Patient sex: M
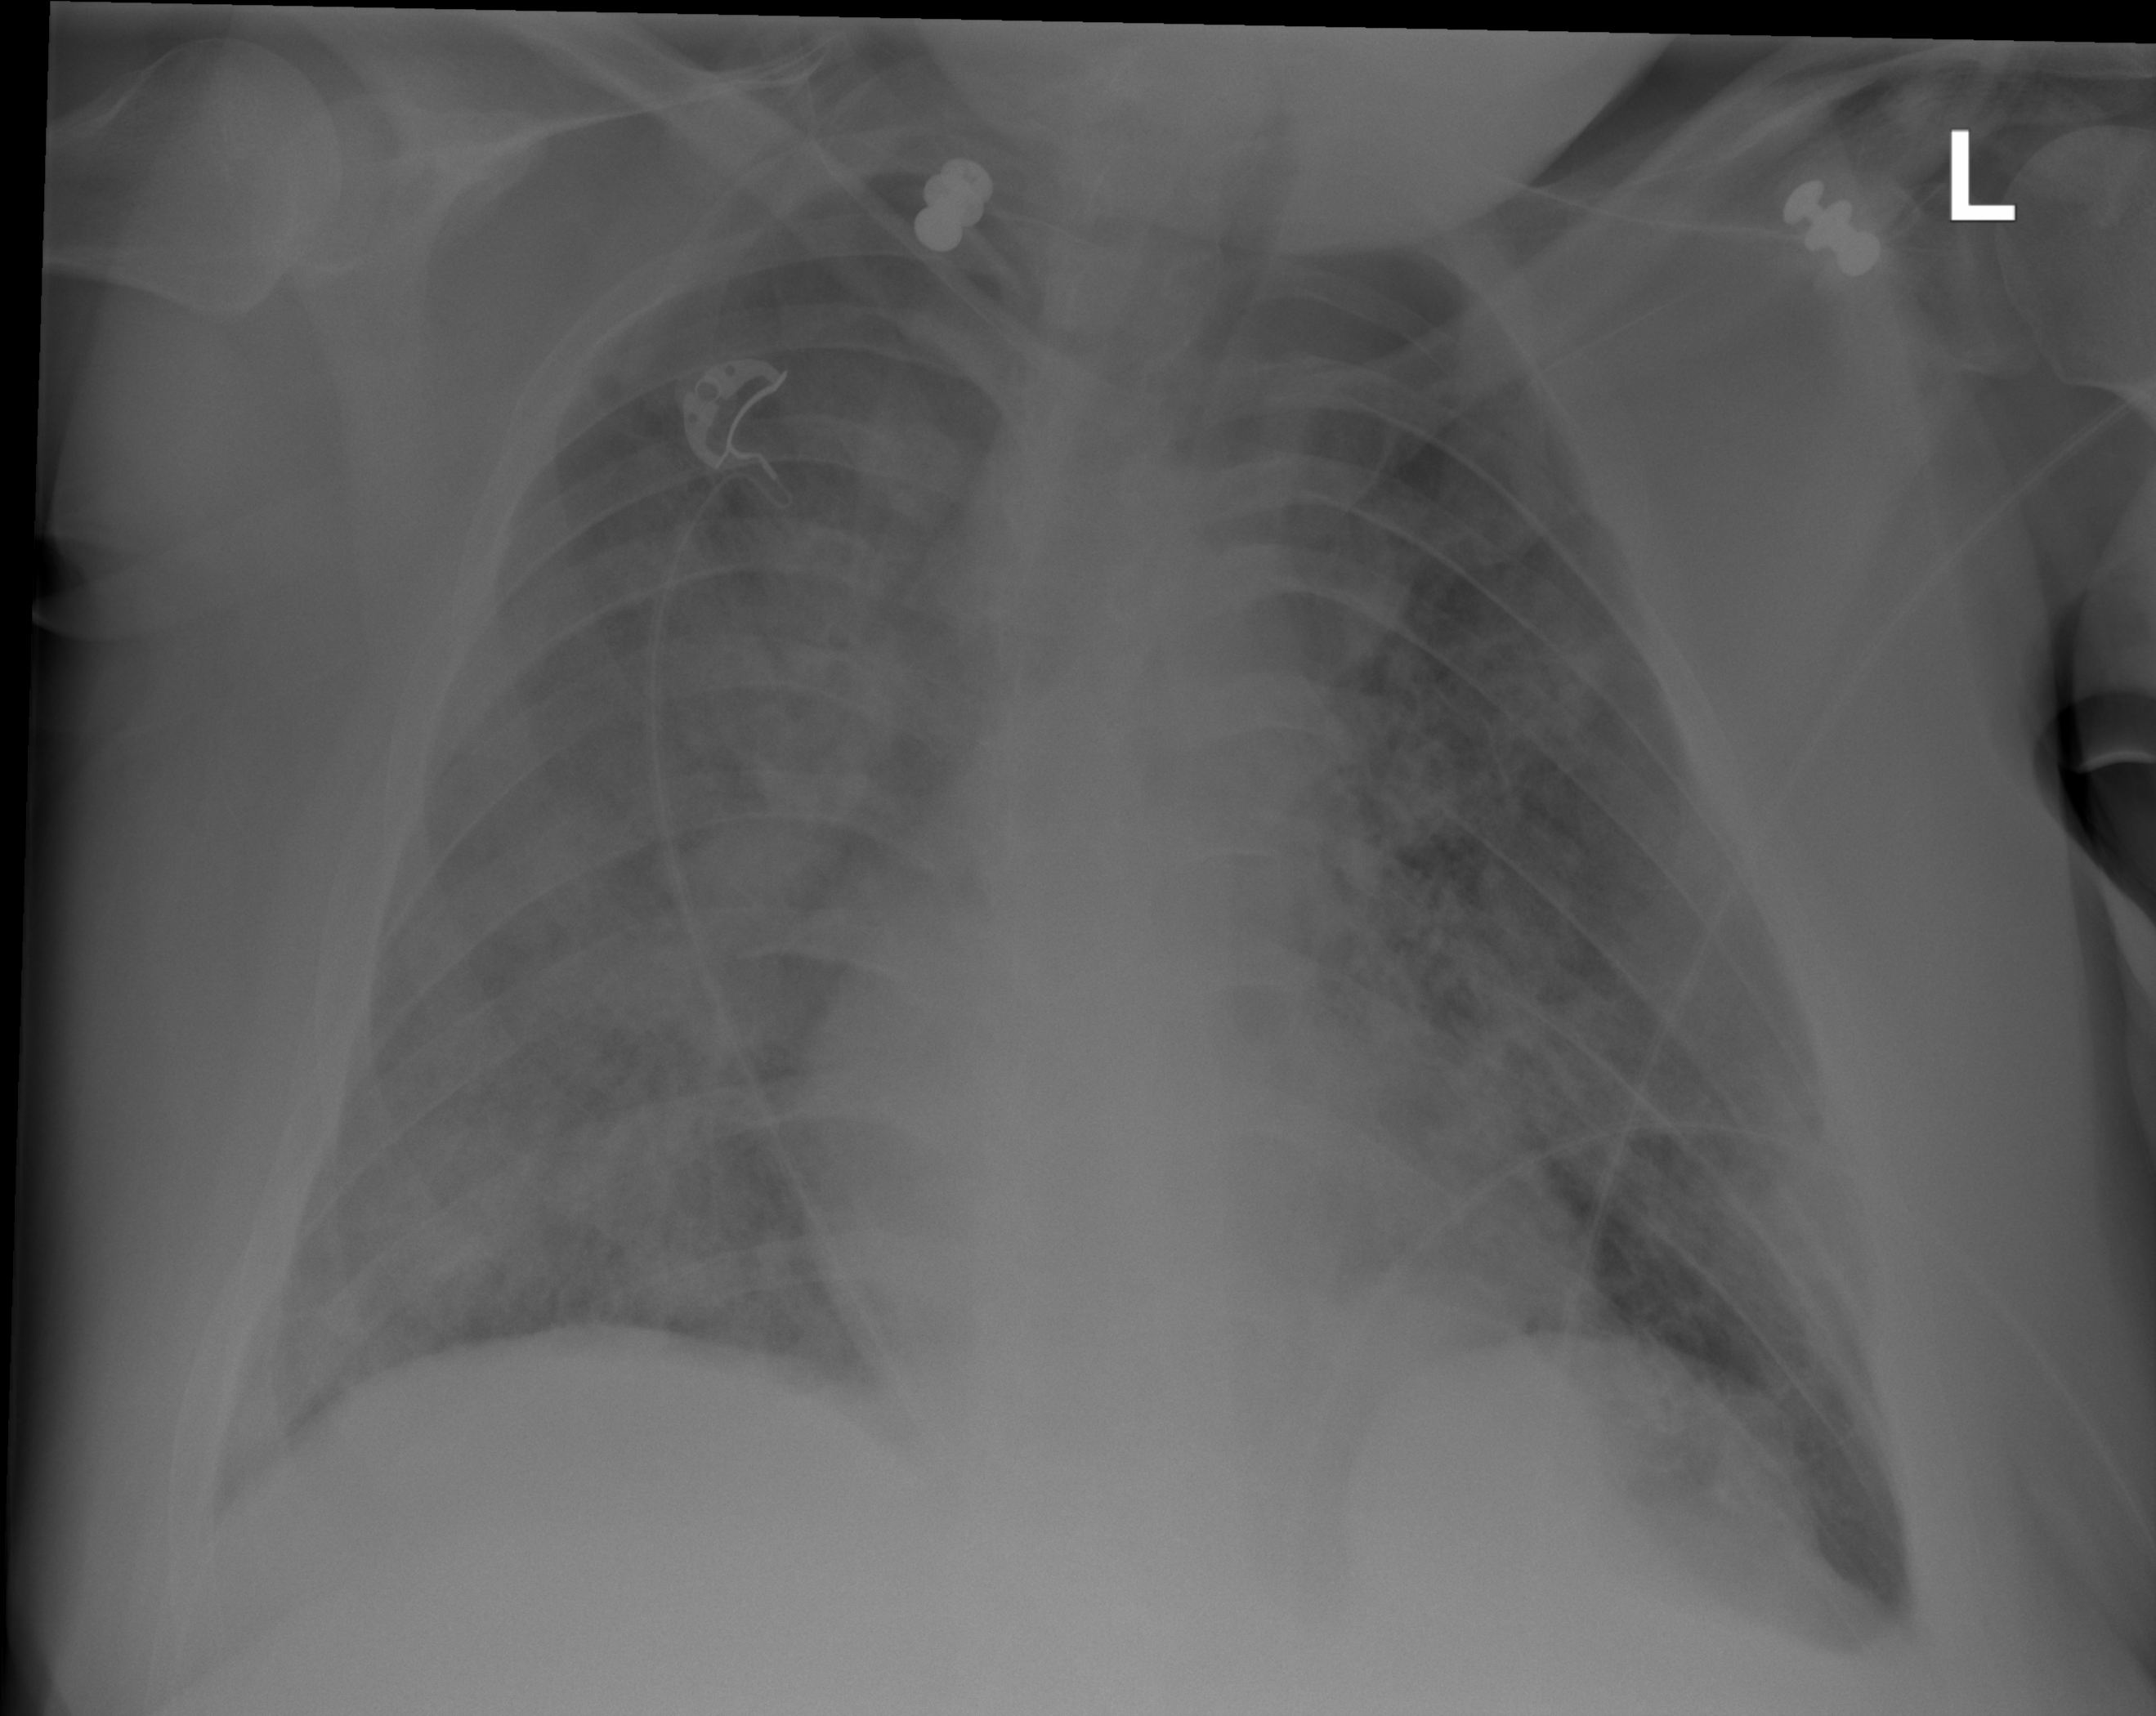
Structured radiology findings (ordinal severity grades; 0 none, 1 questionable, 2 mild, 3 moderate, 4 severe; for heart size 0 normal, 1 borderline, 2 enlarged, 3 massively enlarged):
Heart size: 0
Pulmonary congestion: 0
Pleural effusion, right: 0
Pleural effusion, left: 2
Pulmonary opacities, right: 3
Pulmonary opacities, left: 2
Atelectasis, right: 2
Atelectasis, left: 2